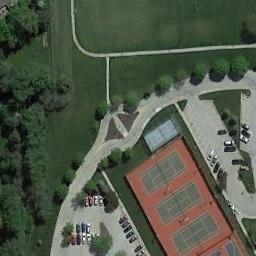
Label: tennis_court